Interaction volume radius: 10 \u00c5
Interaction volume height: 15 \u00c5
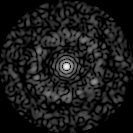
Disorder parameter: 0.8449